Question: I'm creating a small online IDE (Inspired by Cloud9 IDE) as a hobby project, but i'm struggling with the layout. I started using Twitter Bootstrap, but it's impossible to have dockable panels (sidebar, footer, etc.). So, i'm looking for a Javascript-based framework, or even a modern CSS framework, that allows me to have a layout with dockable panels and so on. Similar to this:

<URL>
I was able to find this jQuery plugin: <URL>
But it seems to be obsolete and very bloated. Is there anything similar out there?
UPDATE:
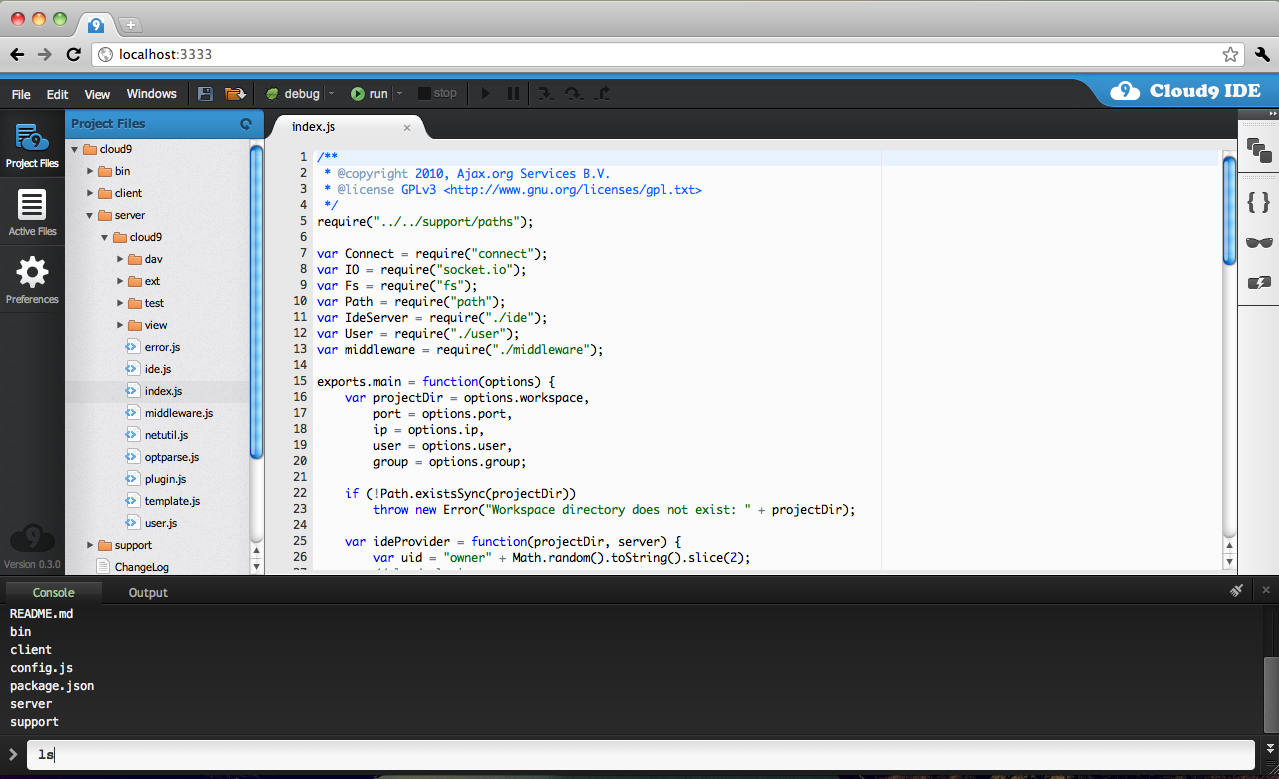
Answer: This is typically achieved through 'position: absolute'. Say you have a container with a panel docked on the side and a panel in the middle:
'''
<div class="container">
<div class="side-panel">
<!-- ... -->
</div>
<div class="middle-panel">
<1-- ... -->
</div>
</div>
'''
If 'side-panel' was to be 200 pixels wide, this would suffice:
'''
.side-panel {
position: absolute;
top: 0;
bottom: 0;
left: 0;
width: 200px;
}
.middle-panel {
position: absolute;
top: 0;
bottom: 0;
left: 200px;
right: 0;
}
'''
'top', 'bottom', 'left', and 'right' specify the distance between that edge of the element and its container. It turns out that you can nest these, too. Put this together and you can have a rather sophisticated fixed panel-based layout.
Of course, you probably want to dynamically adjust the panels. To do that, you'll need to write some JavaScript to set the 'style' dynamically. To rearrange the whole layout of the page, you'll need to go beyond setting 'style's and move elements in the DOM around.
### Footnotes
Actually the nearest non-'static'ally-positioned element.